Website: apple
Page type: address-validator
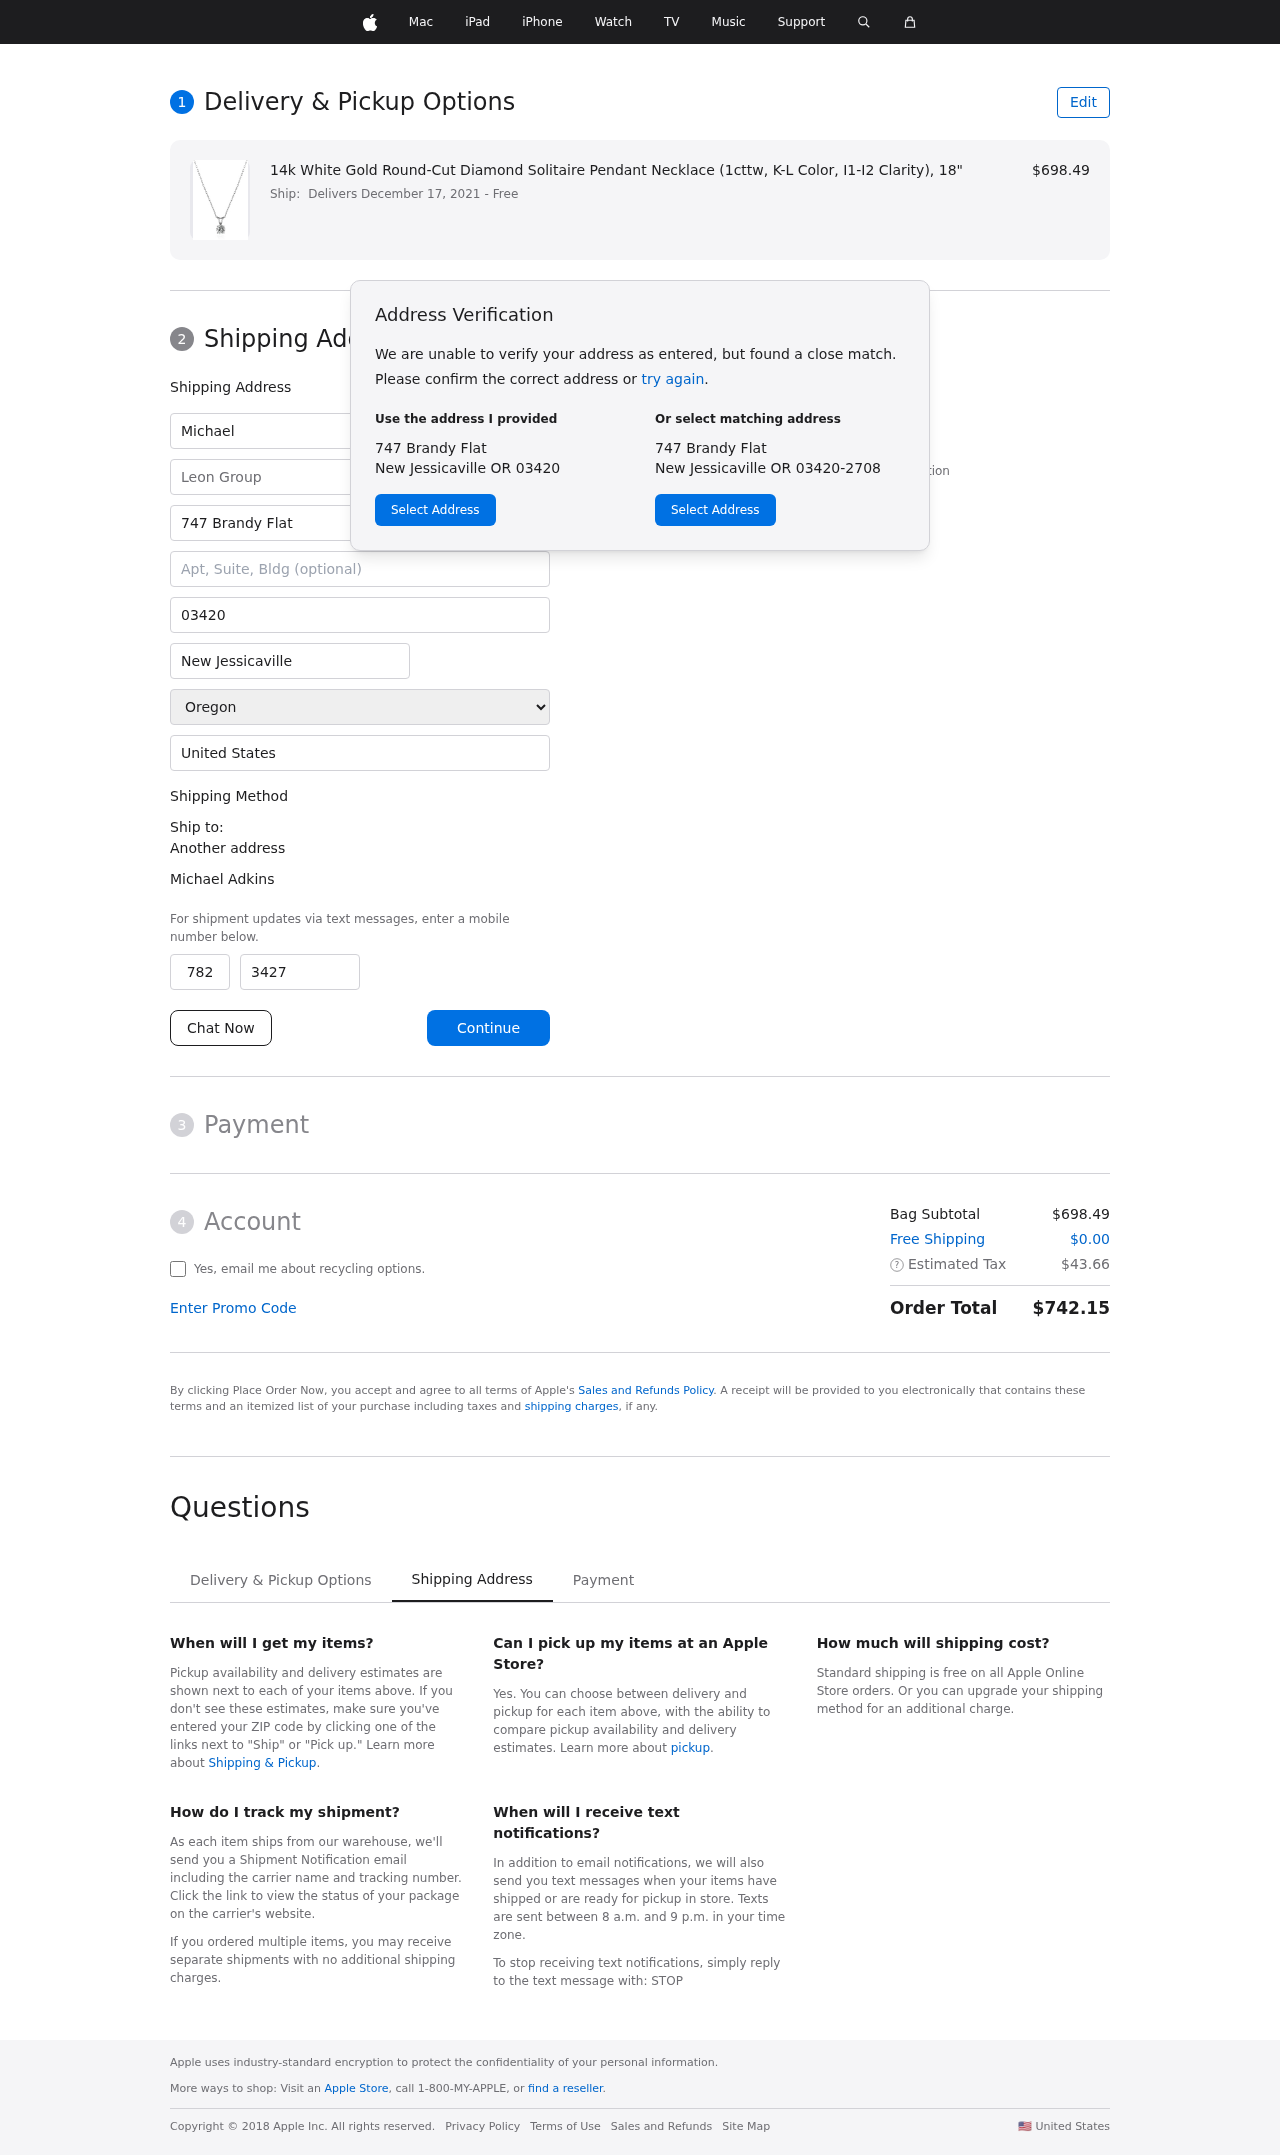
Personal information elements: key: PII_CITY
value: New Jessicaville
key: PII_COMPANY
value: Leon Group
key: PII_COUNTRY
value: United States
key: PII_FIRSTNAME
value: Michael
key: PII_FULLNAME
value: Michael Adkins
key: PII_LASTNAME
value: Adkins
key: PII_PHONE_AREA
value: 782
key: PII_PHONE_SUFFIX
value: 3427
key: PII_POSTCODE
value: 03420
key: PII_STATE
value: Oregon
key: PII_STREET
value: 747 Brandy Flat
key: PII_CITY_STATE_ZIP
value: New Jessicaville OR 03420
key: PII_STATE_ABBR
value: OR
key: PII_POSTCODE_FULL
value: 03420
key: PII_POSTCODE_NUMERIC
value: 3420
Product elements: key: PRODUCT1_NAME
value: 14k White Gold Round-Cut Diamond Solitaire Pendant Necklace (1cttw, K-L Color, I1-I2 Clarity), 18"
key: PRODUCT1_PRICE
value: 698.49
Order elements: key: ORDER_DELIVERY_DATE
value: Delivers December 17, 2021
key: ORDER_SUBTOTAL
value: $698.49
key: ORDER_SHIPPING_COST
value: $0.00
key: ORDER_TAX
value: $43.66
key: ORDER_TOTAL
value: $742.15